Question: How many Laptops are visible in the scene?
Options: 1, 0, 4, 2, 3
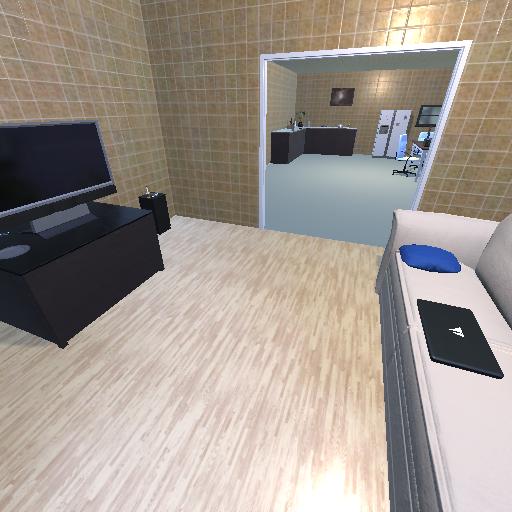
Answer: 1